Question: I am using the GPUImage for filtering of the image ,I integrated GPUImage in my project its integrated perfectly ,now i want access the file of GPUImage into my code.I was getting the linker error.

While i was using this code in my viewcontroller
'''
- (void)actionSheet:(UIActionSheet *)actionSheet clickedButtonAtIndex:(NSInteger)buttonIndex
{
GPUImageFilter *selectedFilter;
switch (buttonIndex) {
case 0:
selectedFilter = [[GPUImageGrayscaleFilter alloc] init];
break;
case 1:
selectedFilter = [[GPUImageSepiaFilter alloc] init];
break;
case 2:
selectedFilter = [[GPUImageSketchFilter alloc] init];
break;
case 3:
selectedFilter = [[GPUImagePixellateFilter alloc] init];
break;
case 4:
selectedFilter = [[GPUImageColorInvertFilter alloc] init];
break;
case 5:
selectedFilter = [[GPUImageToonFilter alloc] init];
break;
case 6:
selectedFilter = [[GPUImagePinchDistortionFilter alloc] init];
break;
case 7:
selectedFilter = [[GPUImageFilter alloc] init];
break;
default:
break;
}
UIImage *filteredImage = [selectedFilter imageByFilteringImage:self.imgViewPhoto.image];
[self.imgViewPhoto setImage:filteredImage];
}
'''
how to solve this problem ?Waiting for the answer..
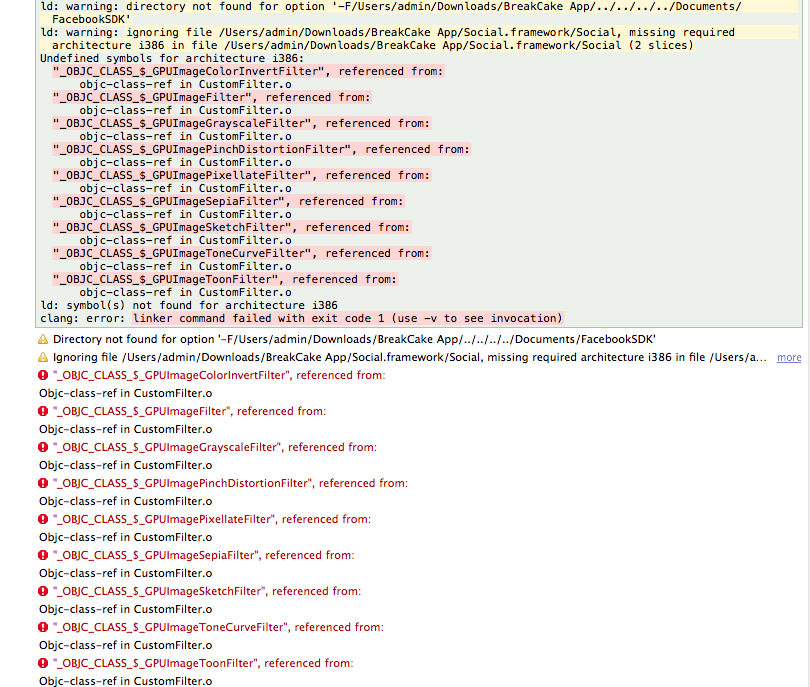
Answer: 'GPUImage' framework is not added to your project Target.
<URL>
'''
Start by dragging the GPUImage.xcodeproj file into your application's Xcode project to embed the framework in your project.
Next, go to your application's target and add GPUImage as a Target Dependency.
Finally, you'll want to drag the libGPUImage.a library from the GPUImage framework's Products folder to the Link Binary With Libraries build phase in your application's target.
'''
And of course : '#import "GPUImage.h"'